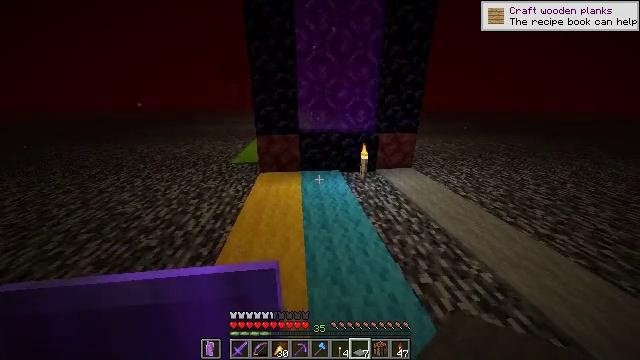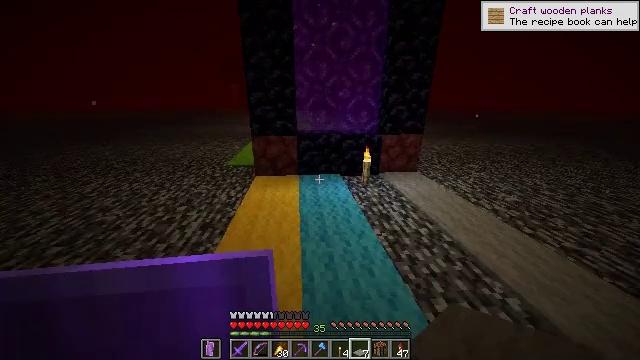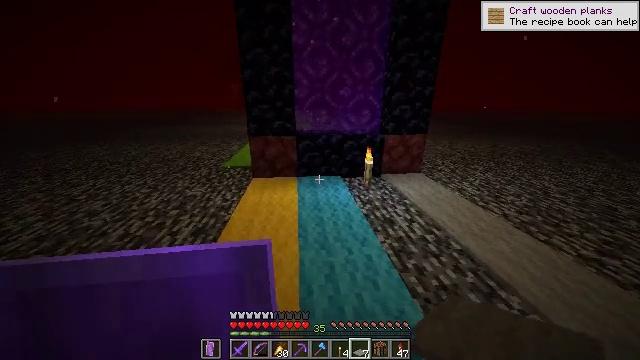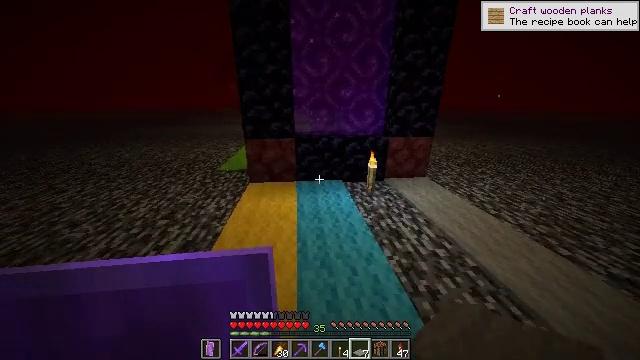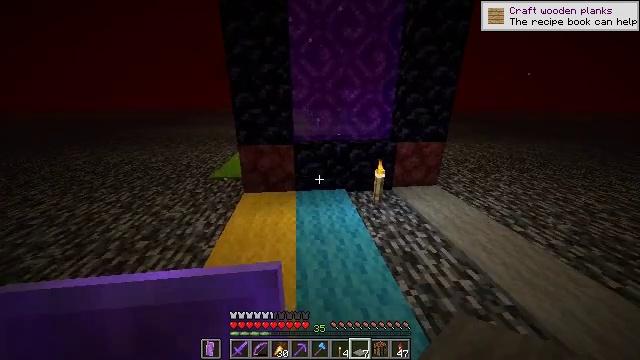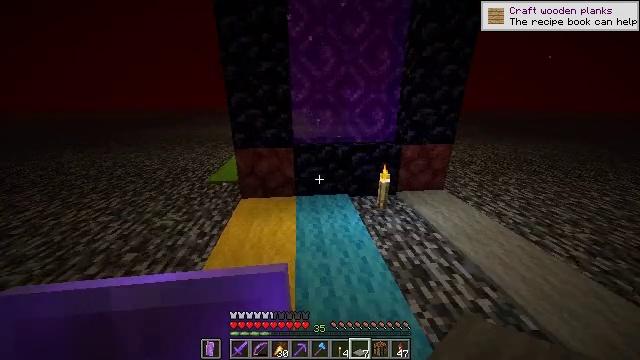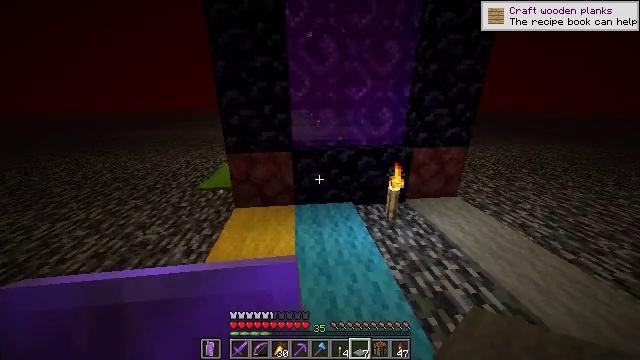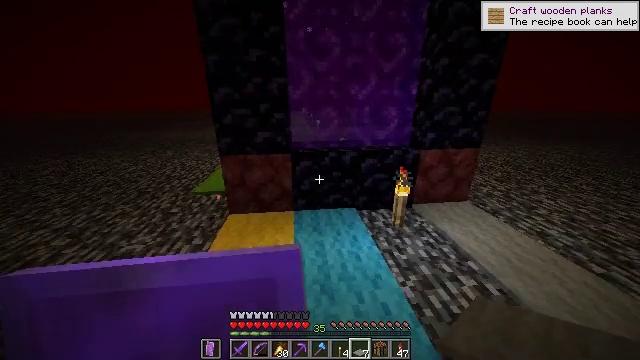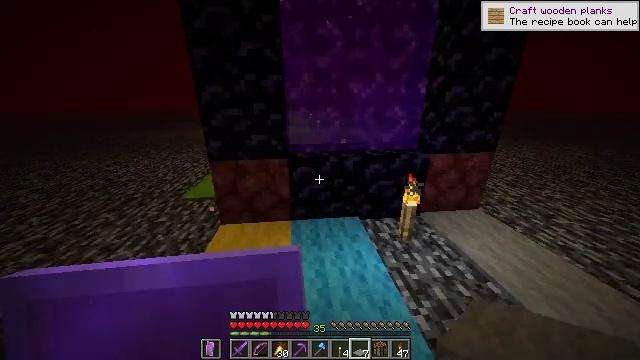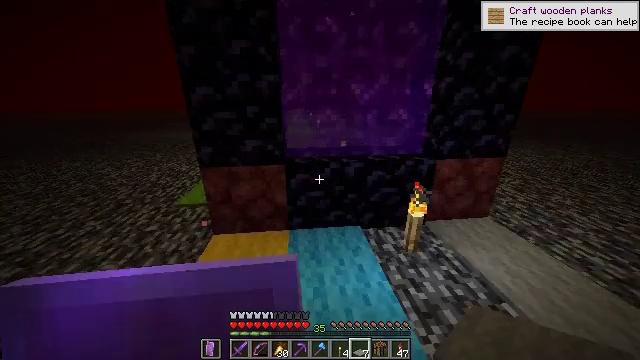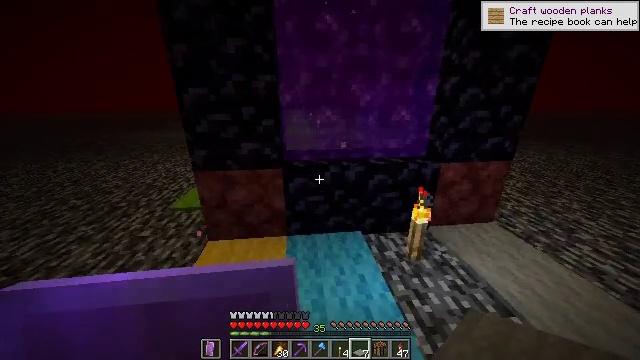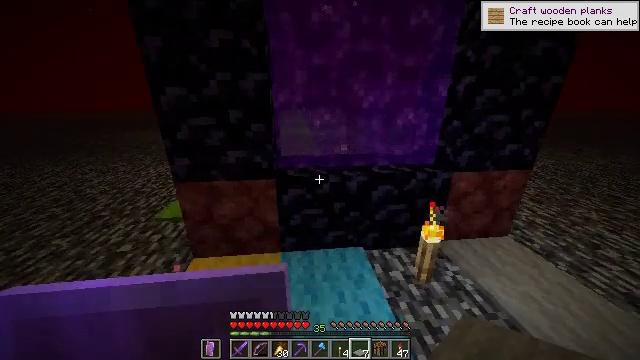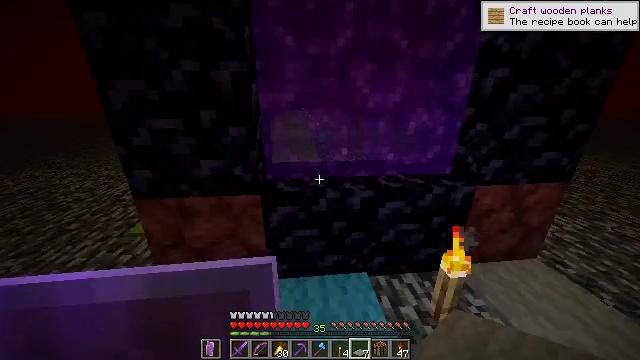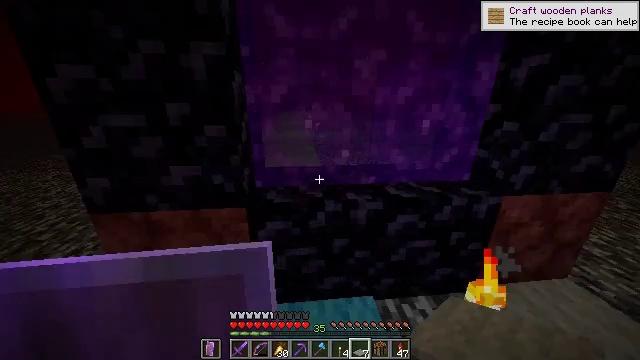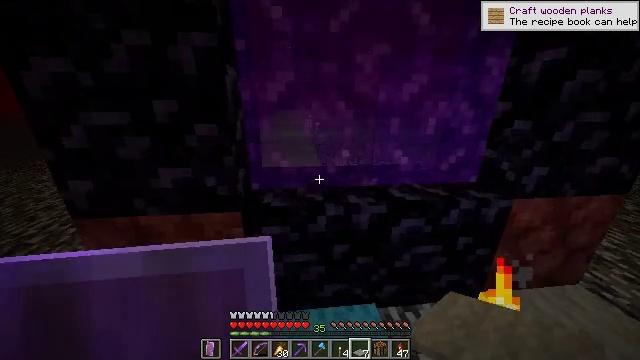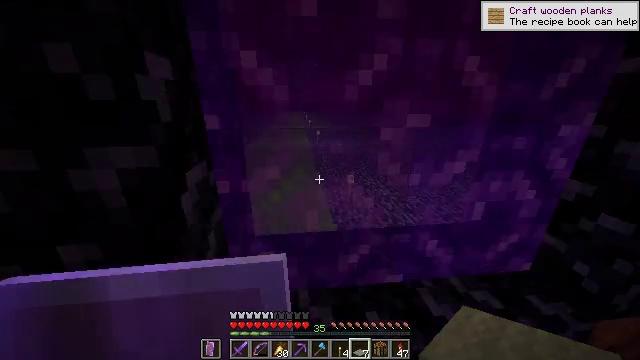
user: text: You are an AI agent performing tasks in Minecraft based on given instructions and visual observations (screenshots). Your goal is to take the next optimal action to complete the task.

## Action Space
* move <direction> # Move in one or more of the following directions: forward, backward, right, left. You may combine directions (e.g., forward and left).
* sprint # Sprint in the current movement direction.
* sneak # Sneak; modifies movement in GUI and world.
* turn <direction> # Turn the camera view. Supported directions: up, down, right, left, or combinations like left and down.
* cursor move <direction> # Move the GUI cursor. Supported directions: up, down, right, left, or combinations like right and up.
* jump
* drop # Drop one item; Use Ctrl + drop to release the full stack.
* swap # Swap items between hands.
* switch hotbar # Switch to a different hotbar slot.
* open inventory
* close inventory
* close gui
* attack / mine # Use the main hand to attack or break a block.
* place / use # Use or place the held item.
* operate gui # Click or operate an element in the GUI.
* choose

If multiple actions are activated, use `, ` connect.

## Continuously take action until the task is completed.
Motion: motion action
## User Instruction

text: Gather the yellow carpet.
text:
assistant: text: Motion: move forward, sprint
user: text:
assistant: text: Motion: move forward, sprint
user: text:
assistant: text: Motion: move forward, sprint
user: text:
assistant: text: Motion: move forward, sprint
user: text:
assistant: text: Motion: move forward, sprint
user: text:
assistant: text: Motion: move forward, sprint
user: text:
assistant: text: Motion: move forward, sprint
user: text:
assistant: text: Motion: move forward, sprint
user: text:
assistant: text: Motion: move forward, sprint
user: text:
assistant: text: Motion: move forward, sprint
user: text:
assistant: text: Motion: move forward, sprint
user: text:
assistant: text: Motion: move forward, sprint
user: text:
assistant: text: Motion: move forward, sprint
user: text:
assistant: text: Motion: move forward, sprint
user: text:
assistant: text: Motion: move forward, sprint, jump
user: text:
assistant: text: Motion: move forward, sprint, jump
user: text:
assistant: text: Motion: move forward, sprint, jump
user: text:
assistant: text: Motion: move forward, sprint, jump
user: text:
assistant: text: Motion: move forward, sprint, jump
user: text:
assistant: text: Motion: move forward, sprint, jump
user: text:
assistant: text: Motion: move forward, sprint, jump
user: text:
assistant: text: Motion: move forward, sprint
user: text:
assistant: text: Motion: move forward, sprint
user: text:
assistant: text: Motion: move forward, sprint
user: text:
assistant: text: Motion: move forward, sprint
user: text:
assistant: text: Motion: move forward, sprint, jump
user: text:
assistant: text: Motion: move forward, sprint, jump
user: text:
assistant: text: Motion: move forward, sprint, jump
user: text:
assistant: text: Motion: move forward, sprint, jump
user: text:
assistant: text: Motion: move forward, sprint, jump